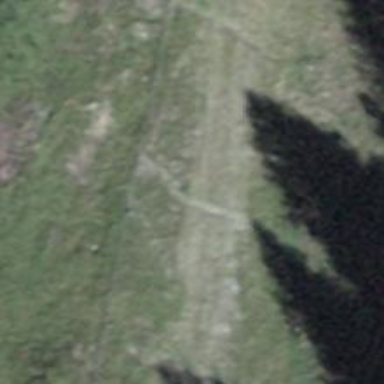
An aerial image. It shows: Intermediate downhill skiing piste groomed in the classic style.